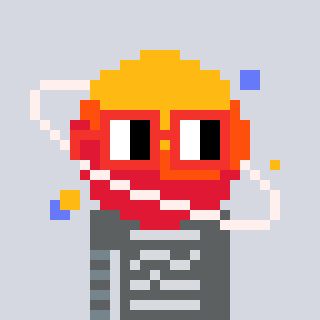
a pixel art character with square red glasses, a saturn-shaped head and a red-colored body on a cool background